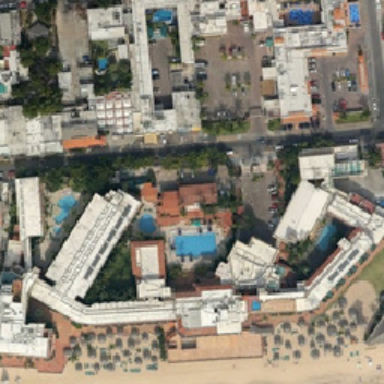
The next resort is a vast resort .